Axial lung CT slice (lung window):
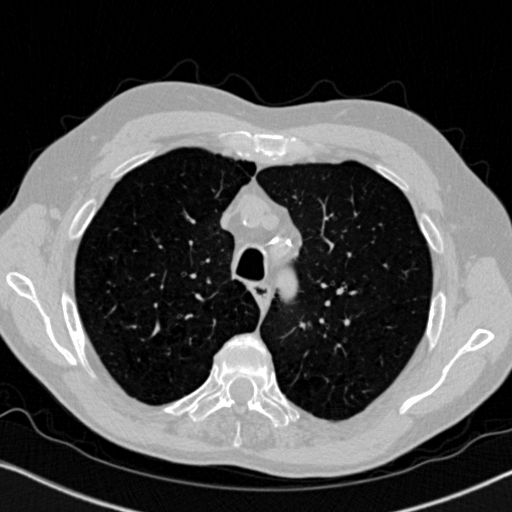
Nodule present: no